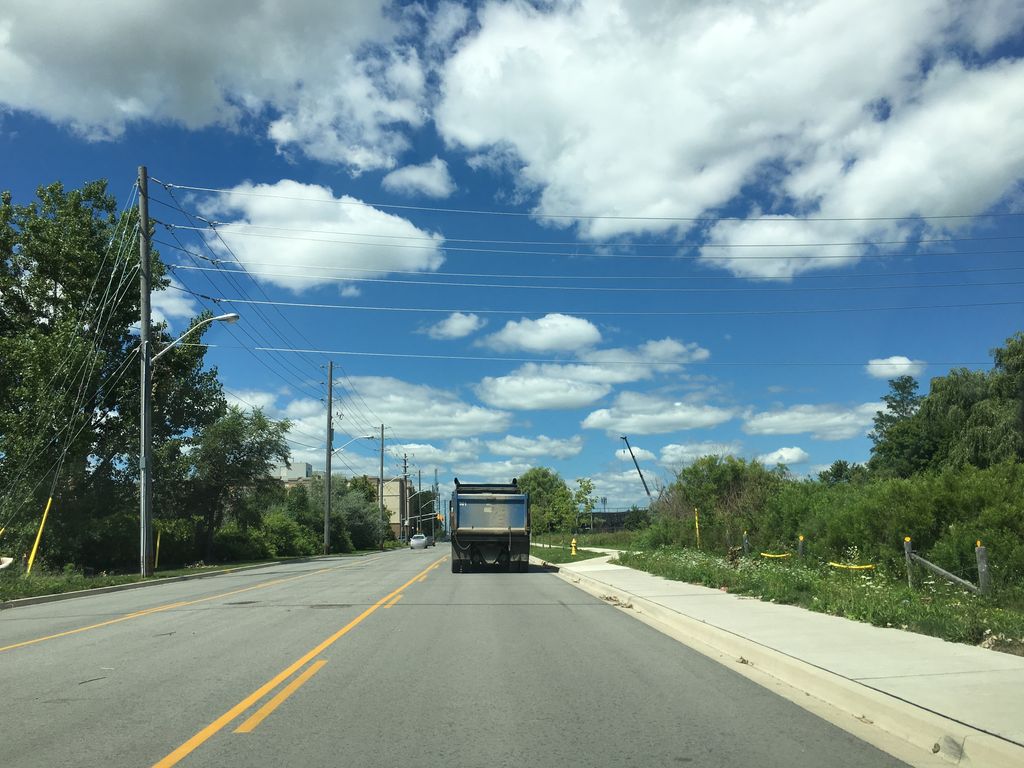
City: toronto